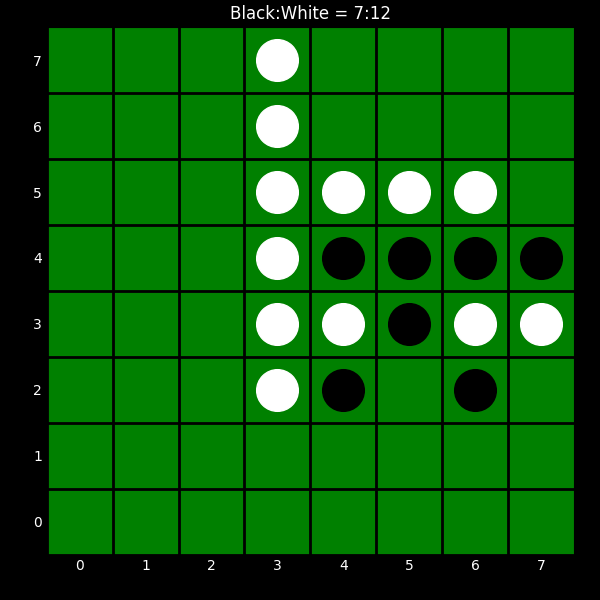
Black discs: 7
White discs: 12